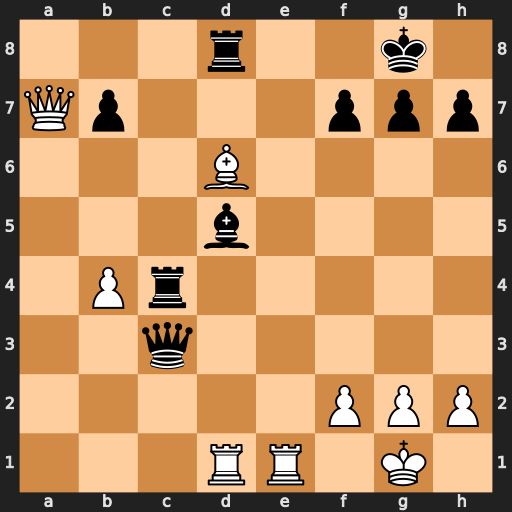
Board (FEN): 3r2k1/Qp3ppp/3B4/3b4/1Pr5/2q5/5PPP/3RR1K1
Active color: w
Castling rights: -
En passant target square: -
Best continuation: Qa5 Rcc8 Qxd5